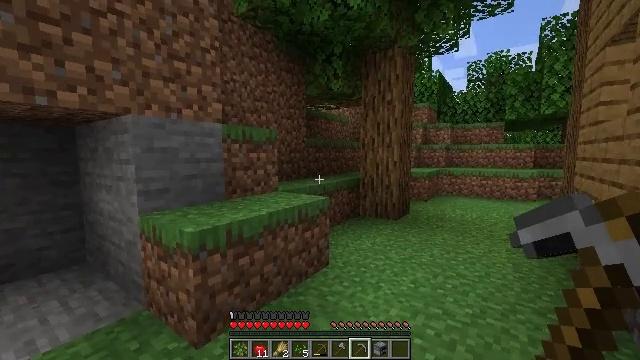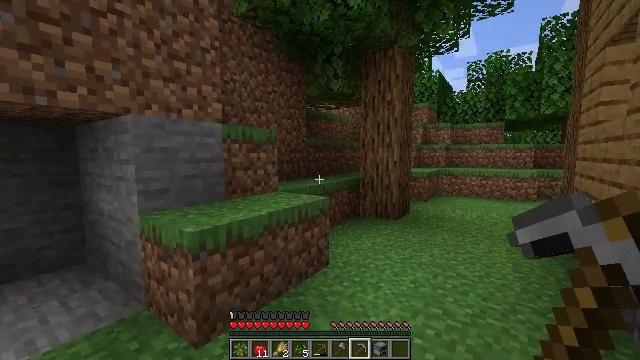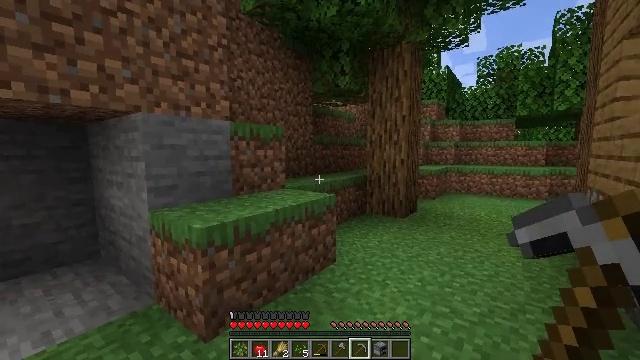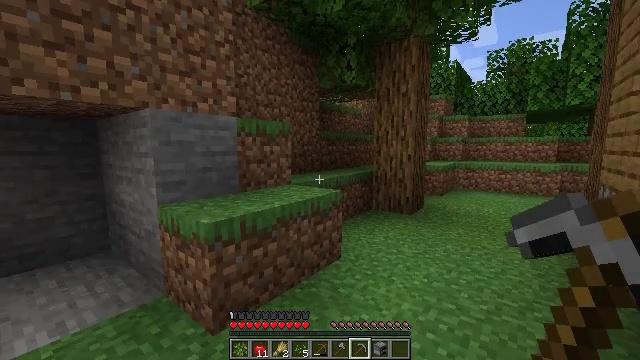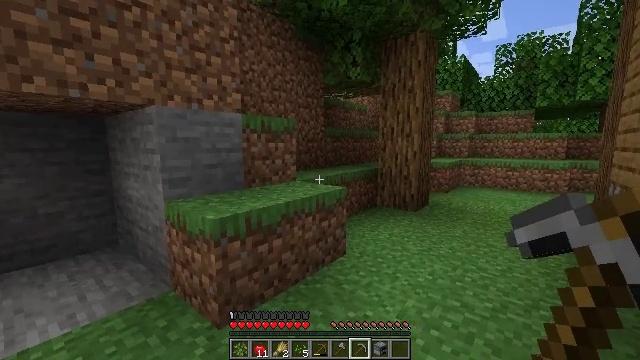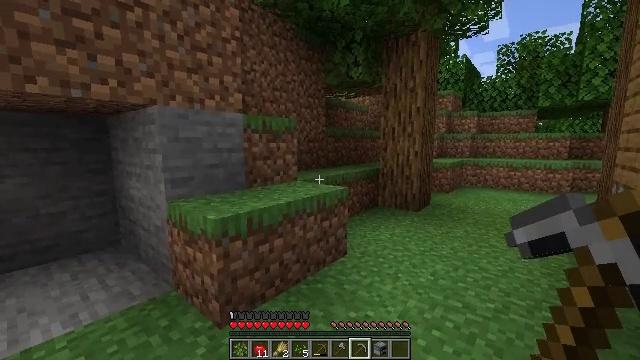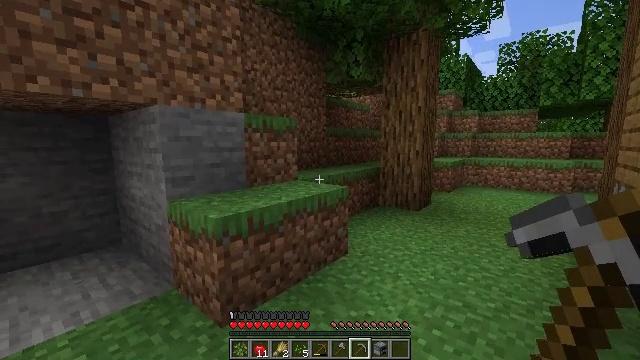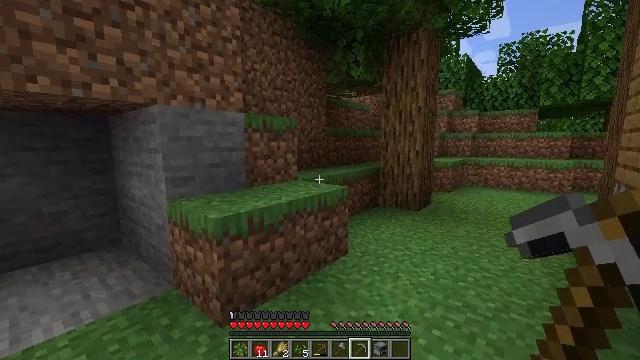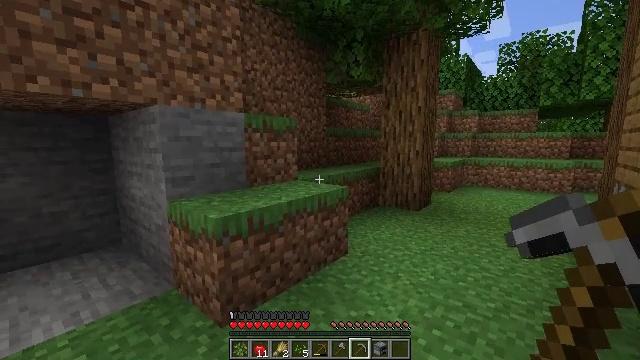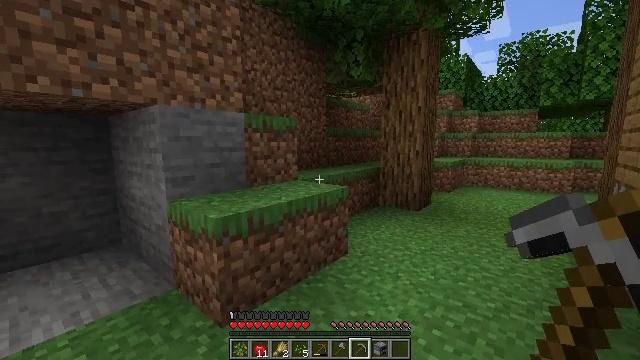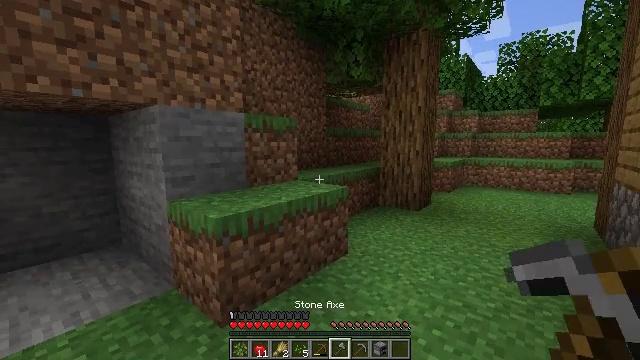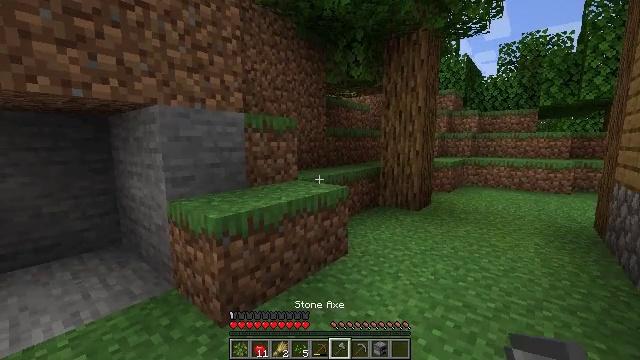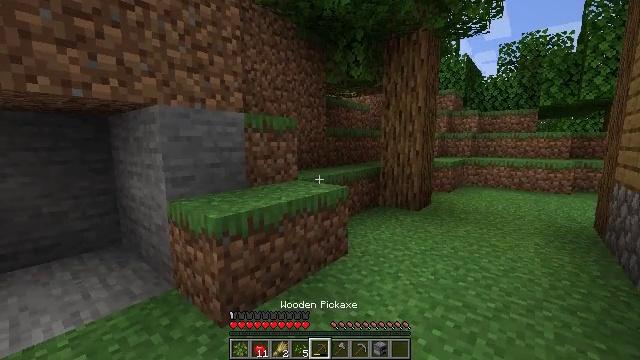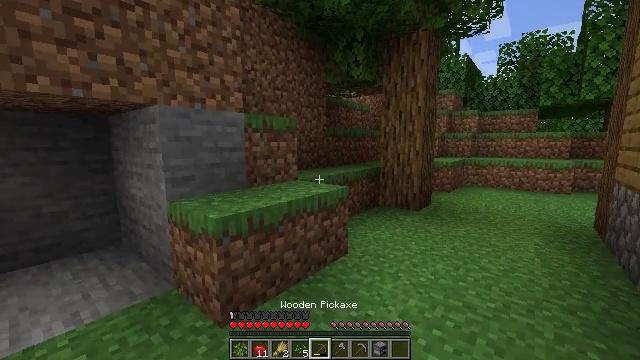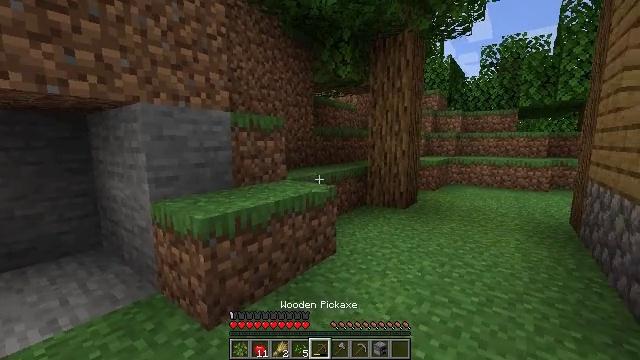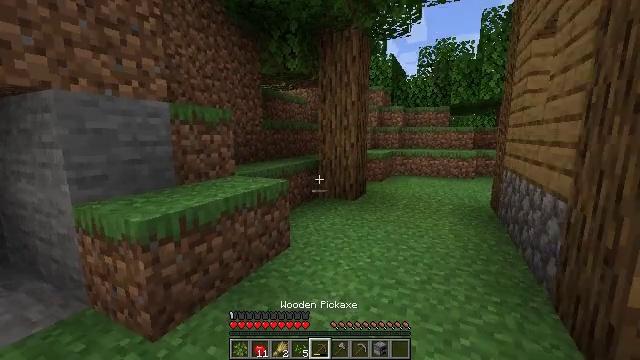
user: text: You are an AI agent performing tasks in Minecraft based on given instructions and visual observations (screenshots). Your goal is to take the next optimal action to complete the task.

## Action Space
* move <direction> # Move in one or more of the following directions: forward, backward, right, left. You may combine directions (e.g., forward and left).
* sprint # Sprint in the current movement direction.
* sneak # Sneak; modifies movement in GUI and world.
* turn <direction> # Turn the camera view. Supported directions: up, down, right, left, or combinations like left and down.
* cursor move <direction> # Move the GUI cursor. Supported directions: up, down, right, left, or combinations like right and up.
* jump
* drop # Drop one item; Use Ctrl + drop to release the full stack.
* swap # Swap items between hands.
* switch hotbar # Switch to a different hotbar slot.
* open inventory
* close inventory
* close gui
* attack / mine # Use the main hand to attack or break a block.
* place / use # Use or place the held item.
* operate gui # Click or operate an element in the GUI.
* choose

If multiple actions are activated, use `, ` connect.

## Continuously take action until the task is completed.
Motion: motion action
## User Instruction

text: Reclaim the grass path segment.
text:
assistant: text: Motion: no_op
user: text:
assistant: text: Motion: turn left
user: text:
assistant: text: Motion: turn left
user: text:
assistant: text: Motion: turn left
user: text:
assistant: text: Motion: no_op
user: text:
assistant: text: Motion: no_op
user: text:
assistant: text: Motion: no_op
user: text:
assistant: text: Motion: no_op
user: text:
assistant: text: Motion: no_op
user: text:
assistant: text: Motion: no_op
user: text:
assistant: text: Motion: no_op
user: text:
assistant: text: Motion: no_op
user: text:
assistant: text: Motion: no_op
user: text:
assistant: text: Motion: turn right
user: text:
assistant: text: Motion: turn right and down
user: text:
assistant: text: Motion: turn right and down
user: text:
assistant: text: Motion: turn right and down
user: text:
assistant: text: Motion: turn right
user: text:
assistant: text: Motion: turn right
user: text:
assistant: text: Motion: turn right
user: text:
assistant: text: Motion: turn right
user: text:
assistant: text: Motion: move forward, turn right
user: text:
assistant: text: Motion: move forward, turn right
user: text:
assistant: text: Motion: move forward
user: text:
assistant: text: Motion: move forward
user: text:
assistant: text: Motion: move forward
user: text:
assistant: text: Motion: move forward, turn left
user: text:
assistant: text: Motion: move forward, turn left
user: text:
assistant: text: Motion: move forward, turn left
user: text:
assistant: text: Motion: move forward, turn left